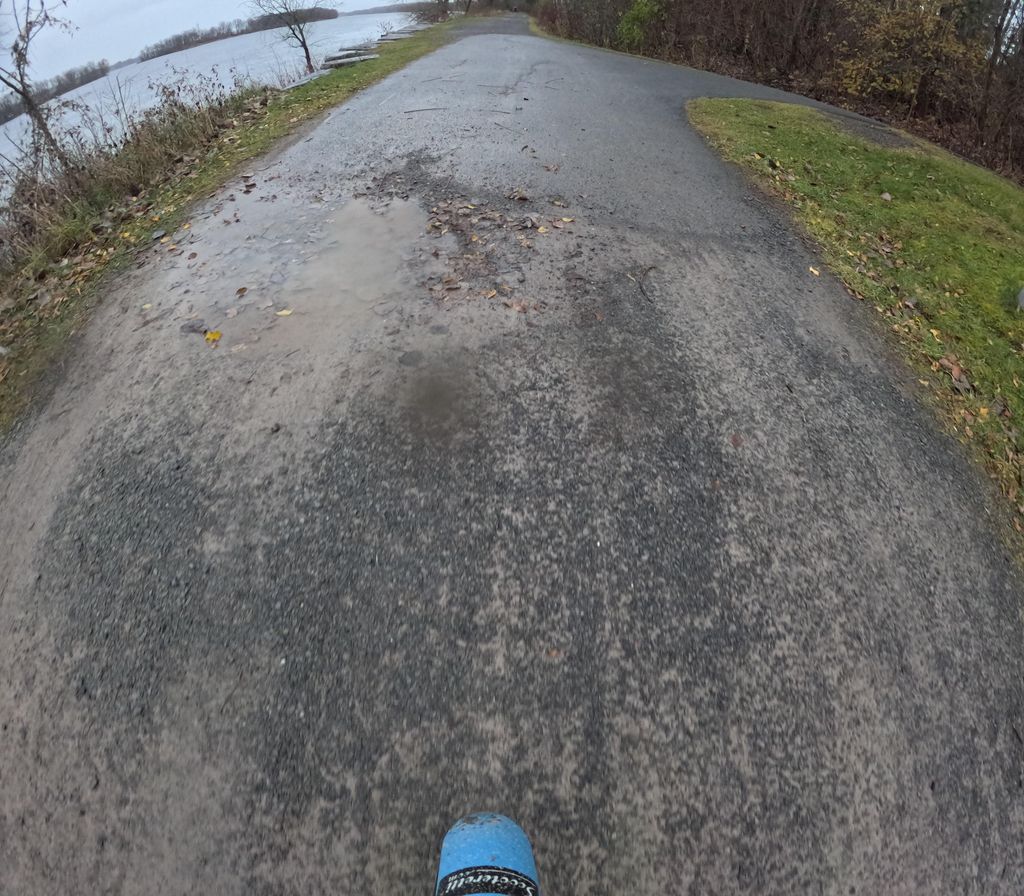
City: ottawa-gatineau